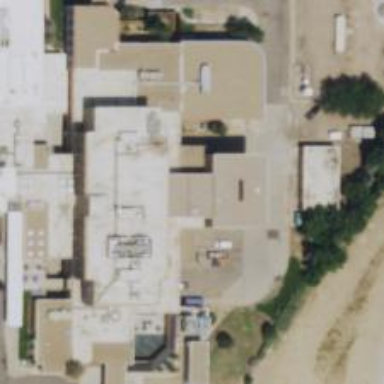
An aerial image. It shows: Healthcare facility identified as hospital.